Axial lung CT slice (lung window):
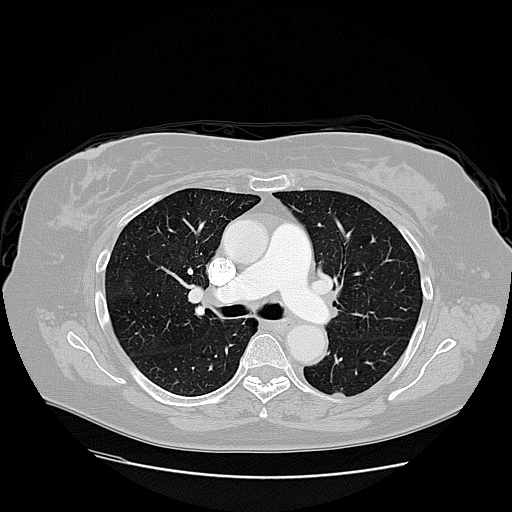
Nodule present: no